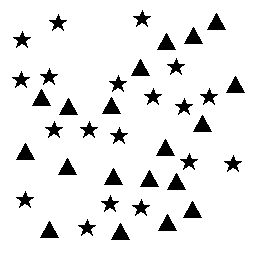
Squares: 0
Triangles: 19
Stars: 19
Total shapes: 38